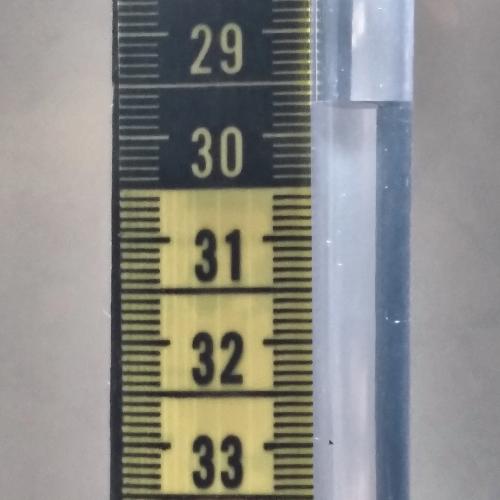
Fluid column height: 29.7 cm